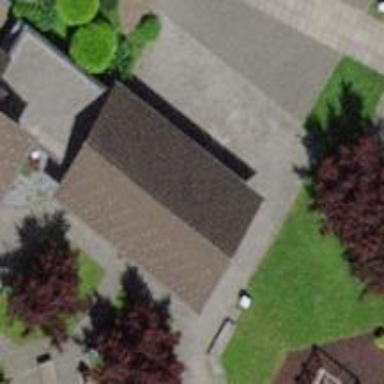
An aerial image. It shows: Shed.